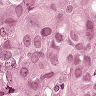
Metastatic tissue present: yes